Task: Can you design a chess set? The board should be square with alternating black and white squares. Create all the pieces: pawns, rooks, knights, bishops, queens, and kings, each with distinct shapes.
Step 5284:
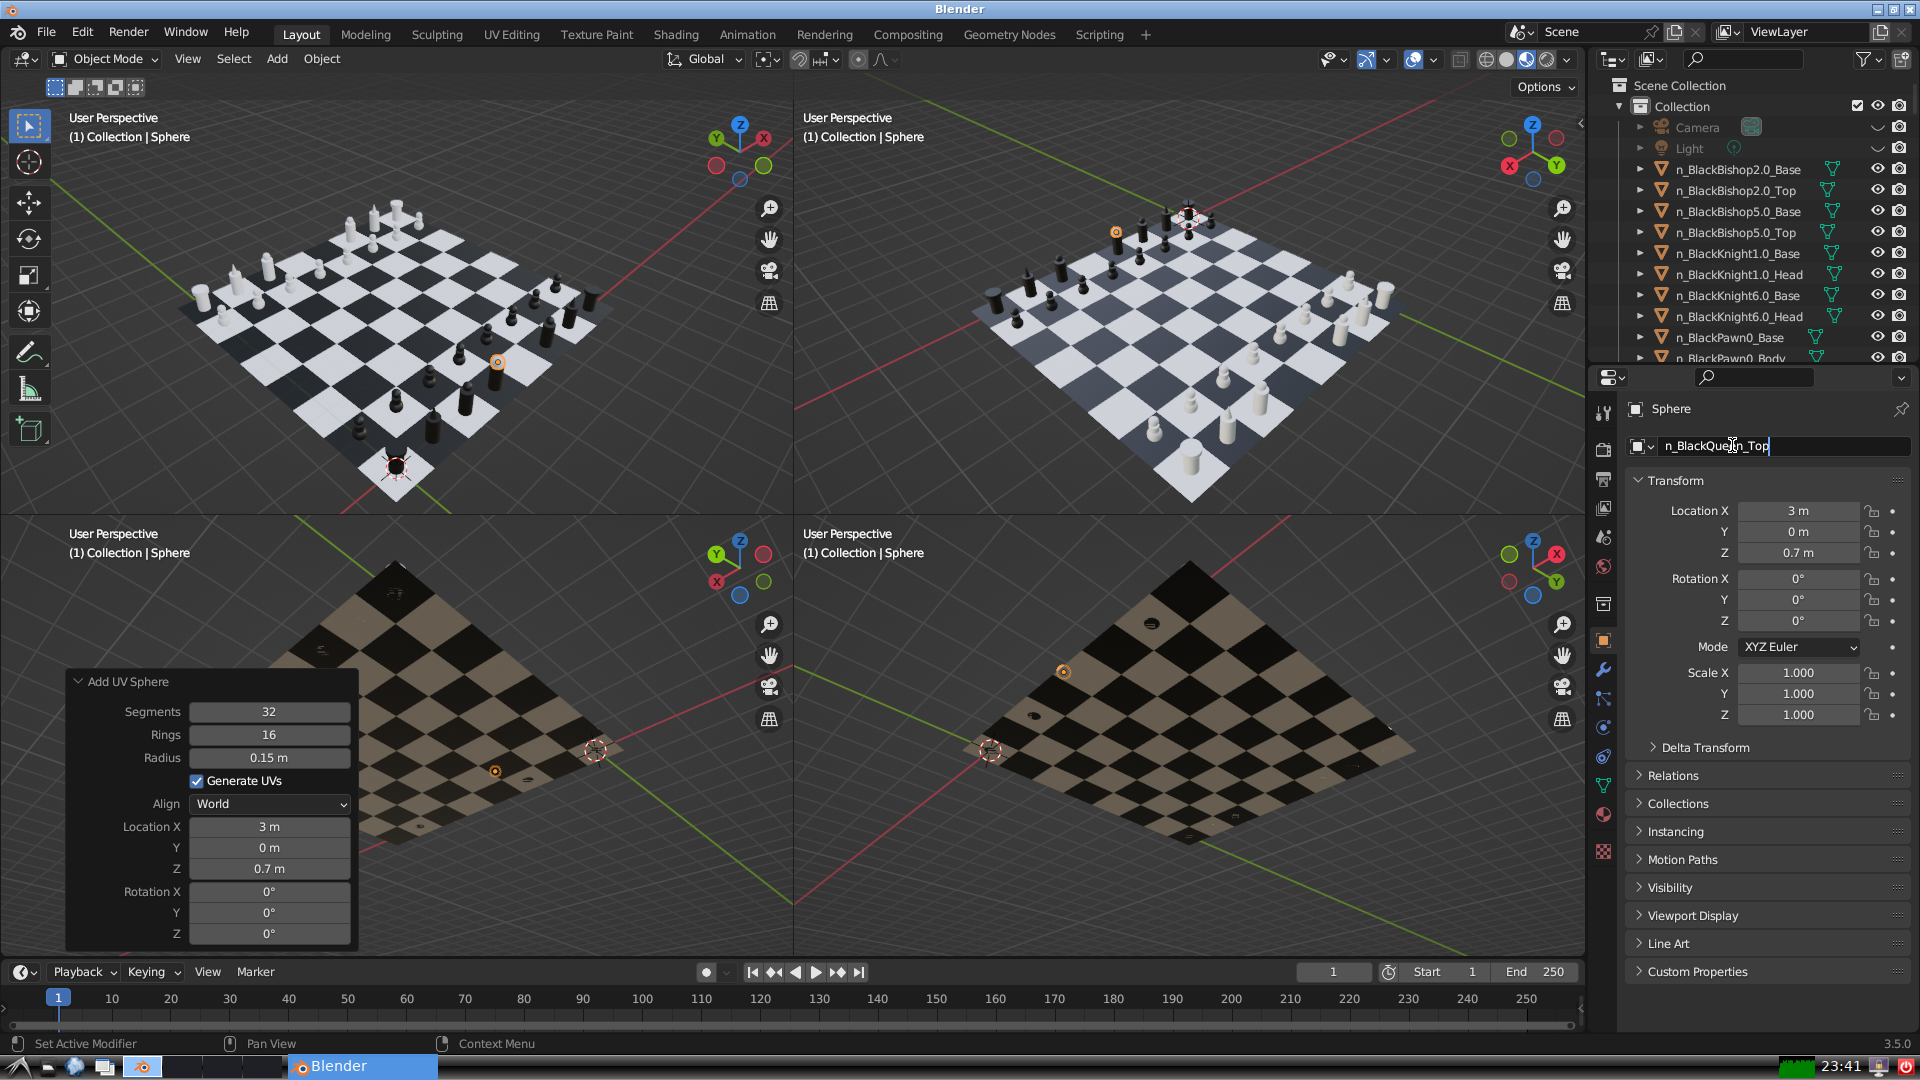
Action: {"key_press": ['Return']}